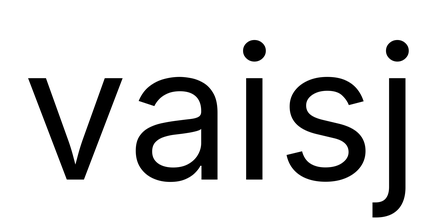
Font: Inter_Regular